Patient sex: M
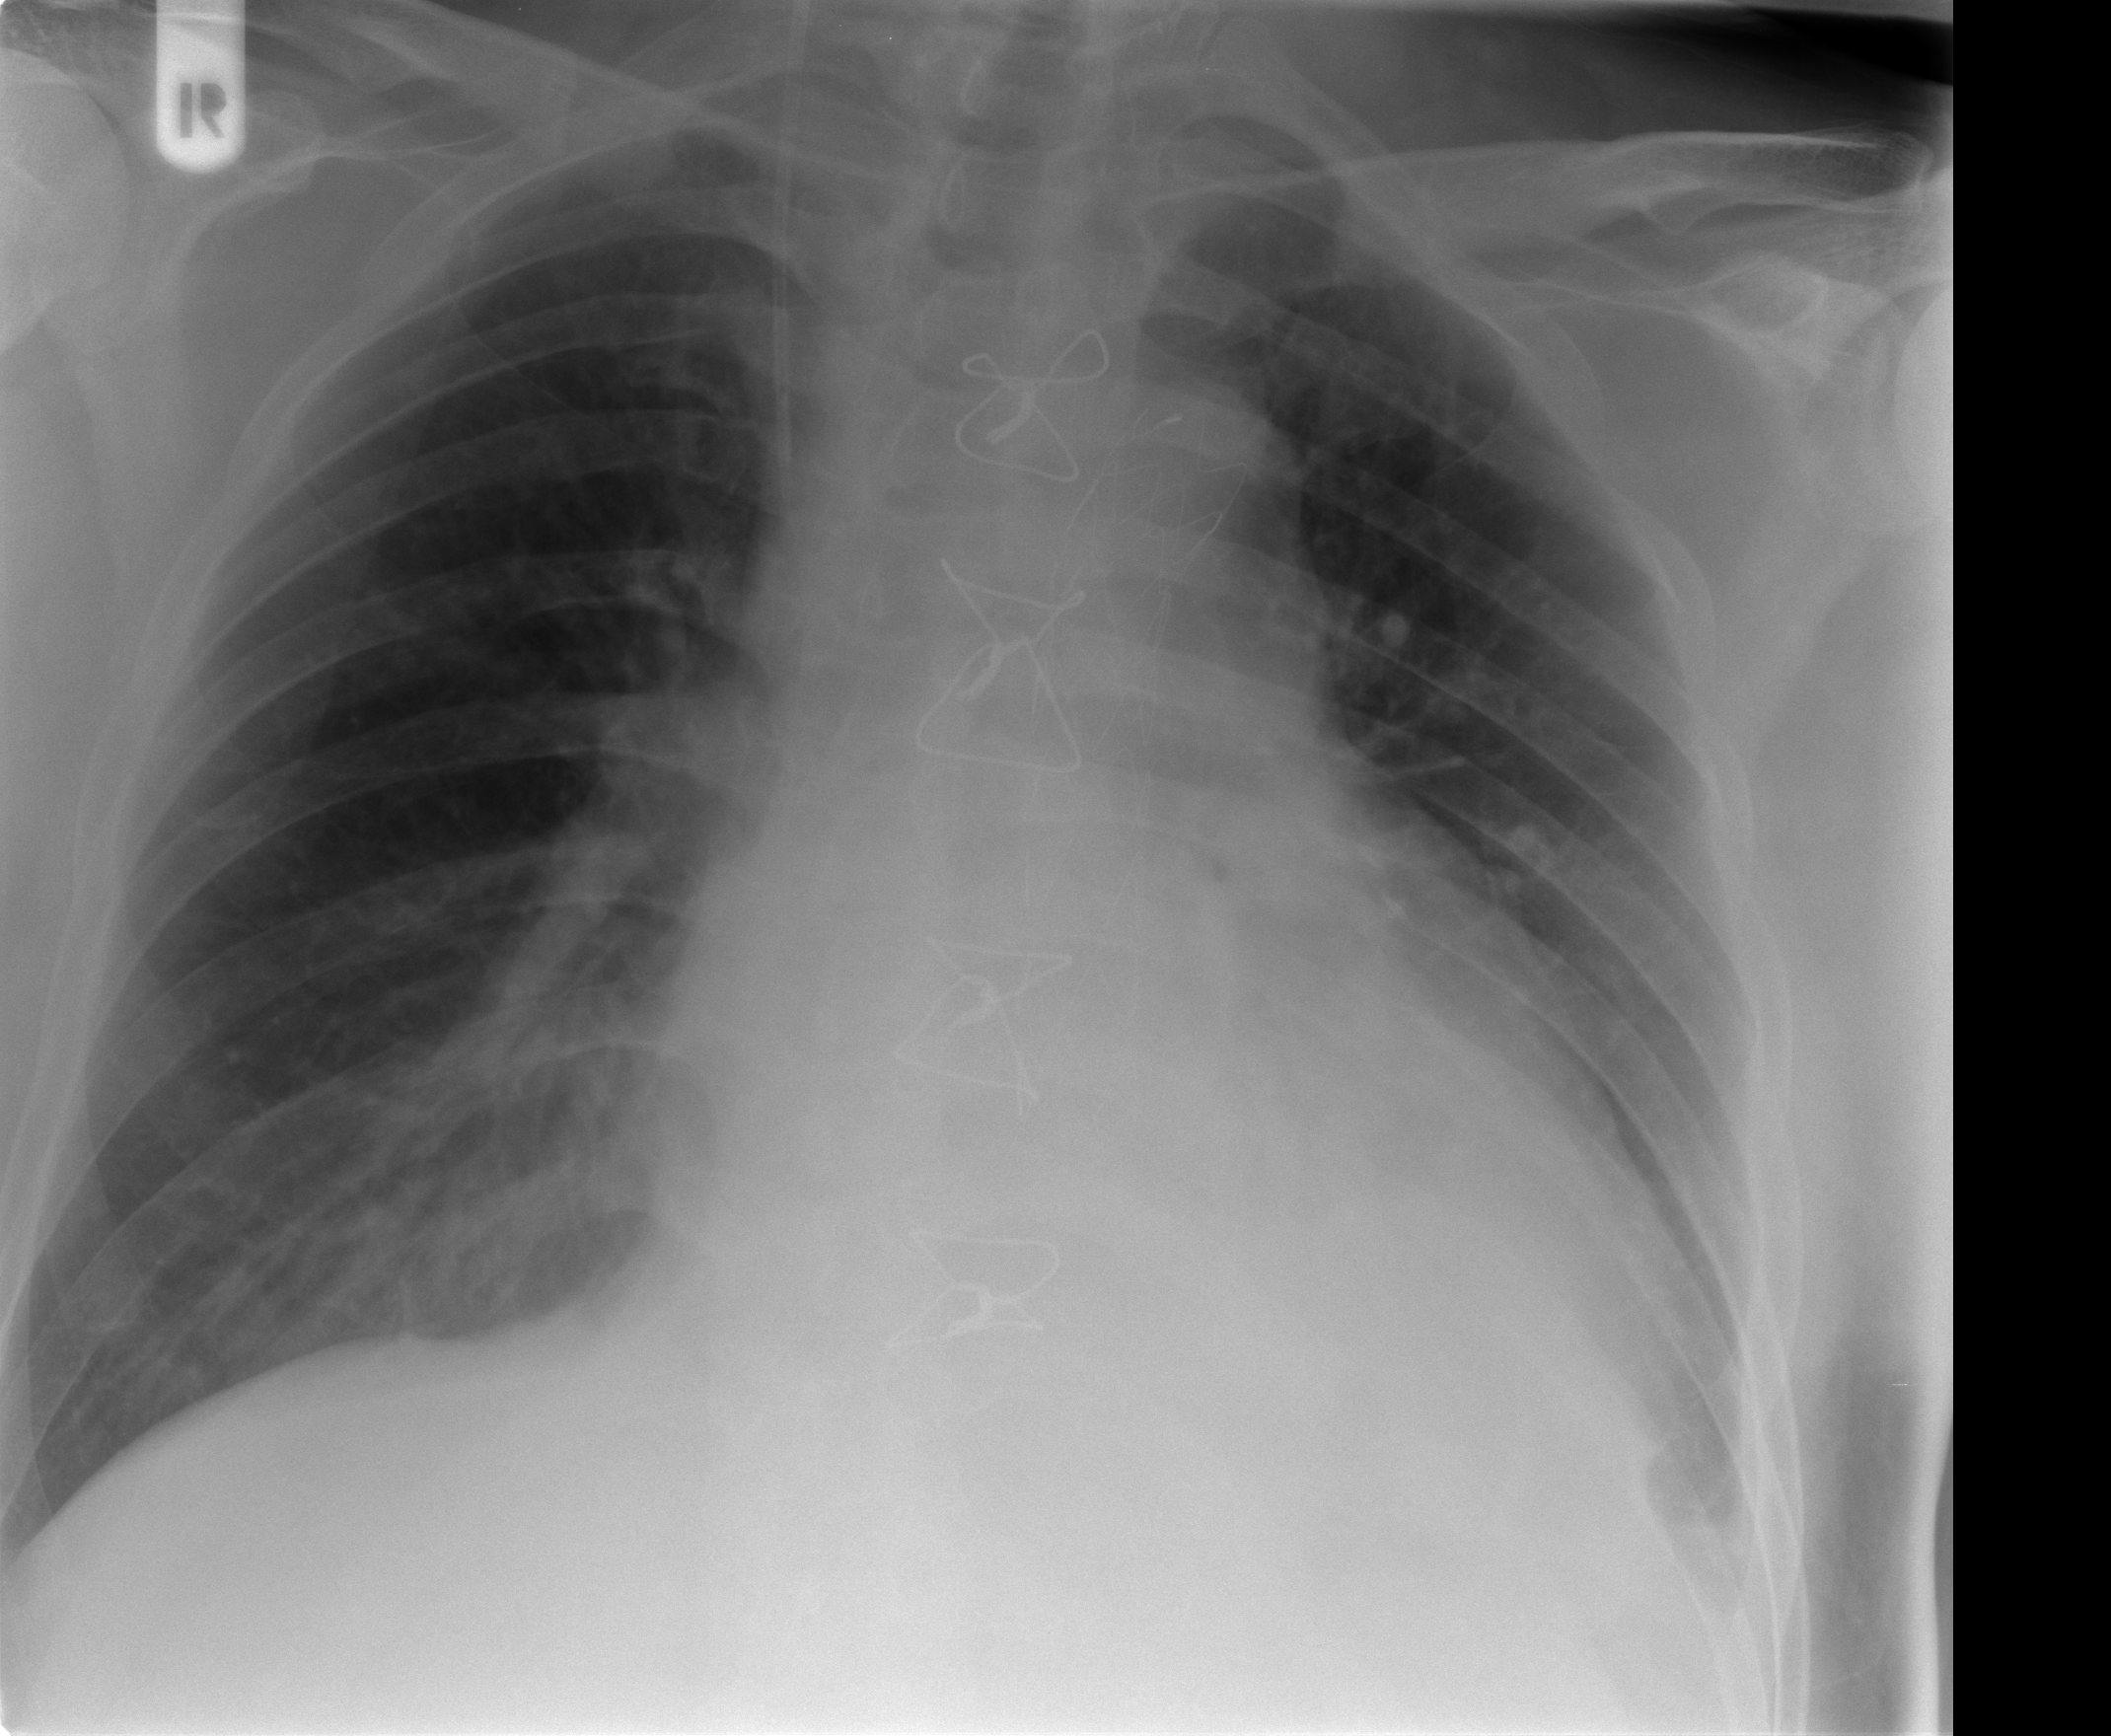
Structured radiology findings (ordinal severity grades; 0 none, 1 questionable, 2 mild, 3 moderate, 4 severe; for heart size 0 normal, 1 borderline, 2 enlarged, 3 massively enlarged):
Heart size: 2
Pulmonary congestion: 2
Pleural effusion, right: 0
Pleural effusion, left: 2
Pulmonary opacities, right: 0
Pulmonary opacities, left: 0
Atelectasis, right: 0
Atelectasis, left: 2